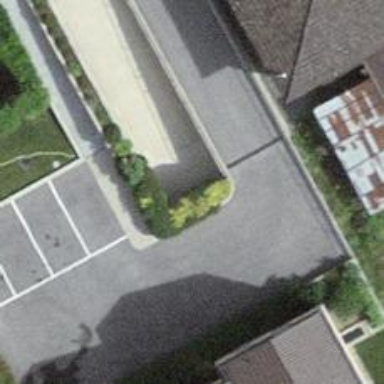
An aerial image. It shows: Parking entrance.